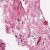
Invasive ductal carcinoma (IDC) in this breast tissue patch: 0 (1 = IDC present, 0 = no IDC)